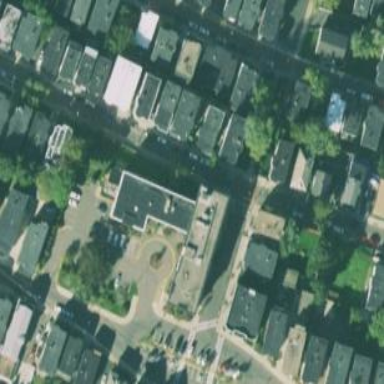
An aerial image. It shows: Hospital building.